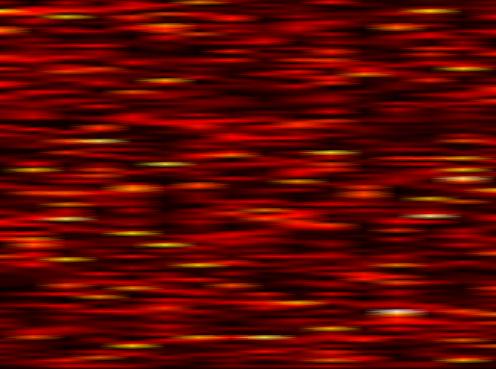
Label: FBMC